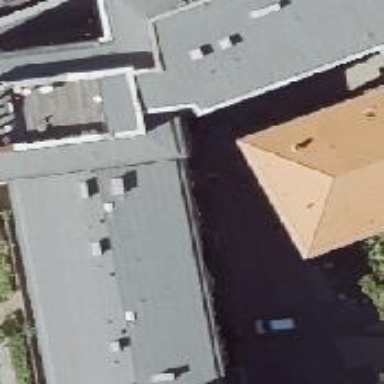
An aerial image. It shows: View of roof with edges.